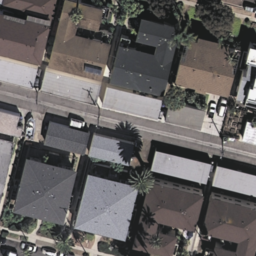
Label: residential